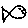
Label: fish